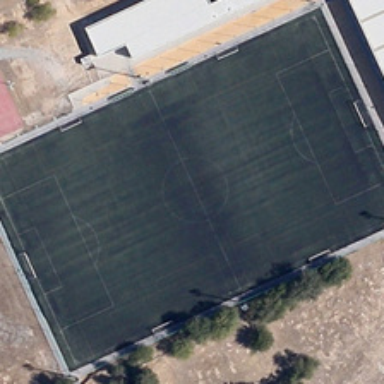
Some green trees are near a football field .